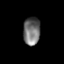
Tissue: prostate
Cell type: B cells
Senescence score: 0.721
Nuclear area (px): 464
Mean DAPI intensity: 111.804